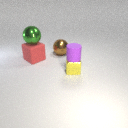
small yellow metal cube in front of large red rubber cube